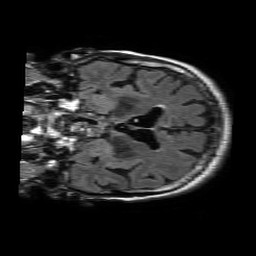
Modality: FLAIR
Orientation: coronal
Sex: female
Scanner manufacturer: philips
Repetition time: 11 s
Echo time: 0.125 s